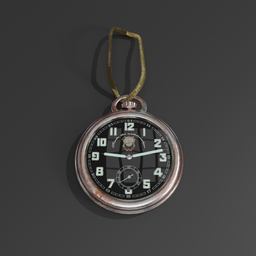
Label: decoration